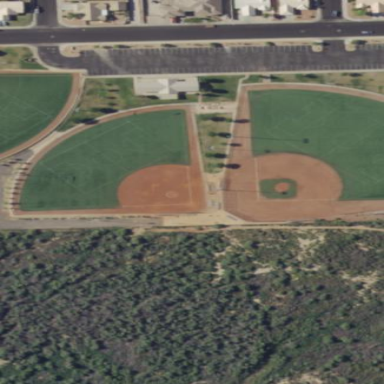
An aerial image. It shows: Baseball pitch for leisure land.